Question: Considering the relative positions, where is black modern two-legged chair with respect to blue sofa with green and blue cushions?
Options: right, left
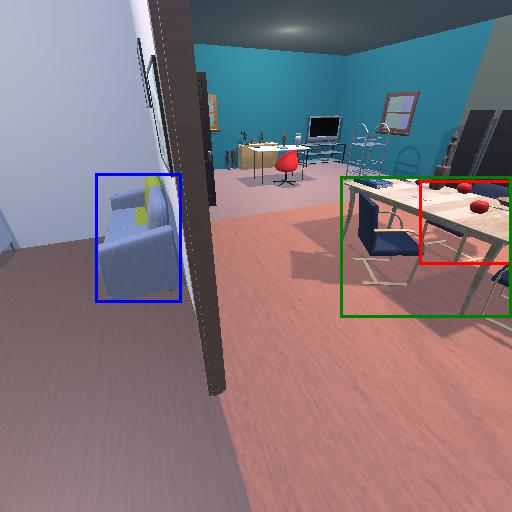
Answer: right